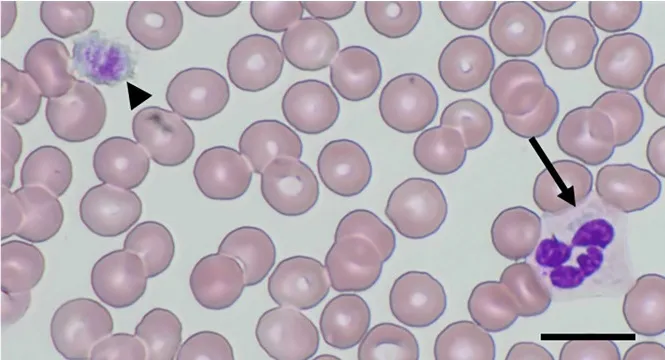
NMMHC-IIA localization in neutrophils from the patient. (A,B) May-Grunwald-Giemsa-stained peripheral blood smear images of the patient. Dohle-like body (arrow) and giant platelet as large as red blood cells (arrowhead) (A) Dohle-like body (arrow).
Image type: pathology (giemsa)